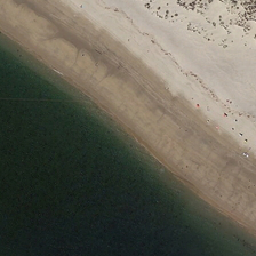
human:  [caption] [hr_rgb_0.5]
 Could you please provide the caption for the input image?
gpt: Some people are on the beach near the green ocean.

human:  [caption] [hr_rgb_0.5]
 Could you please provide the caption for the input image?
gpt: Some people are on the beach near a green ocean.

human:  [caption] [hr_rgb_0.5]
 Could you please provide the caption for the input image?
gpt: Some people are on the beach near the green ocean.

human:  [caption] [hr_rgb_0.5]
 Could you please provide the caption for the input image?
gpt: Some people are on the beach near the green ocean.

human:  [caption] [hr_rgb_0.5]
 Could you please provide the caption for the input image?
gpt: Some people are on the beach near the green ocean.